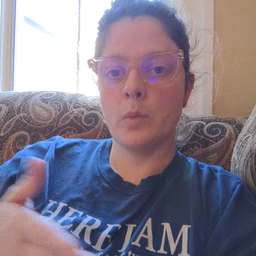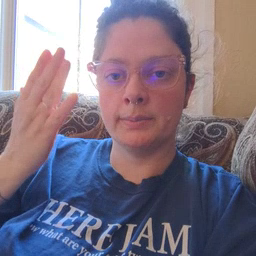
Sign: morning